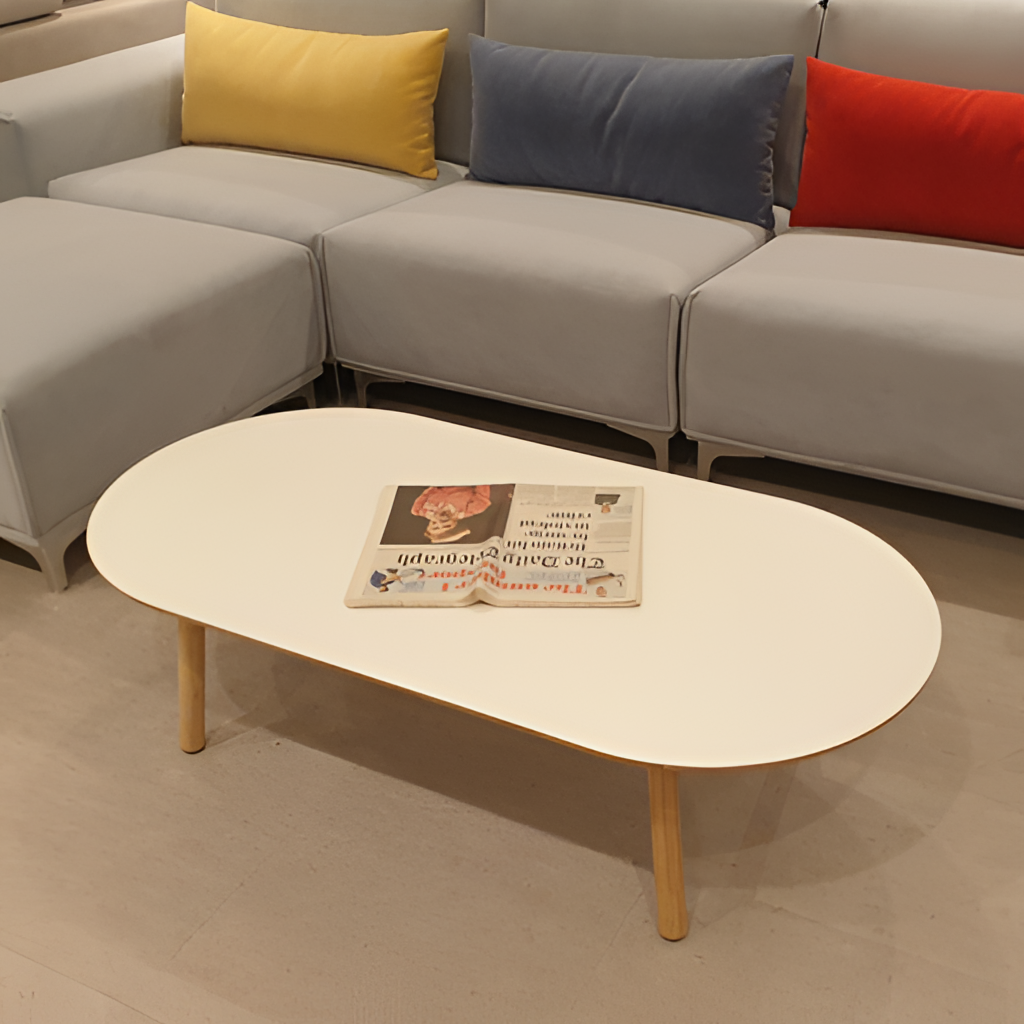
wood coffee table, living room, beige paint wallpaper, with solid pattern, contemporary, beige tile flooring, with plank pattern